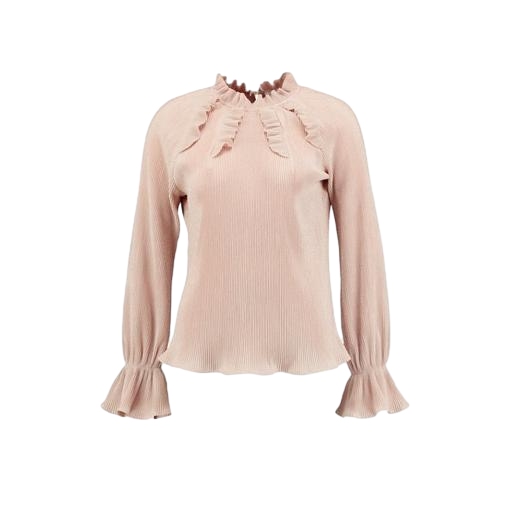
high-neck blouse, pink pleated blouse, multicolor vero moda rust high neck blouse, white background